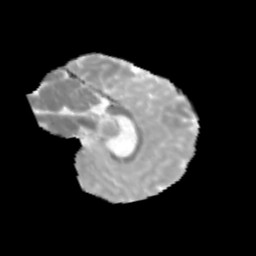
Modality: MD
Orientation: sagittal
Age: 11
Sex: male
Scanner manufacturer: siemens
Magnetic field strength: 3 T
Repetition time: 3.8 s
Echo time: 0.07 s